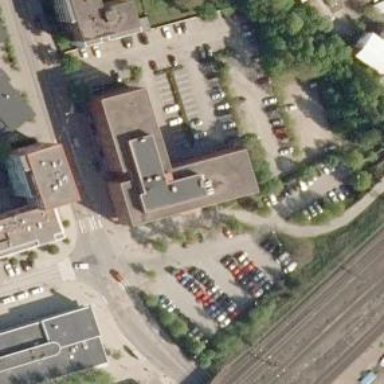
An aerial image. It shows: Post office.